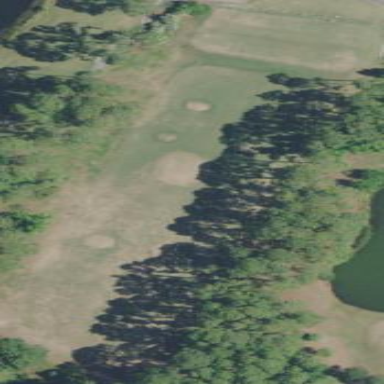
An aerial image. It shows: Grassy area designated as driving range for golf.